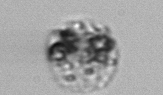
Label: Amoeba